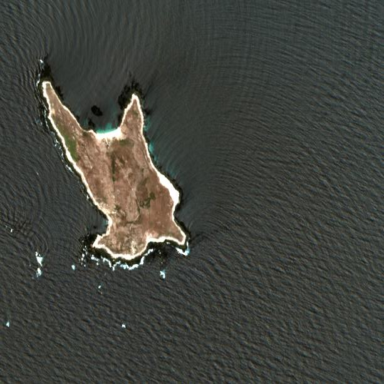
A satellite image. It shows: Island with natural coastline.